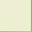
Piece: xx